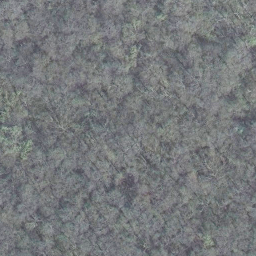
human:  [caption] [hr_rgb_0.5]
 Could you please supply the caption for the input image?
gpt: Lots of green and grey trees in the forest .

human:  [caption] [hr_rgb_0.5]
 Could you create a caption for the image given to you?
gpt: A dense forest with thick plants .

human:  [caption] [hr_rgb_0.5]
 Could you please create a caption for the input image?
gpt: A dense forest with green and grey plants .

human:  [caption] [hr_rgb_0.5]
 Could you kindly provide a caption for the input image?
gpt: This is a dense forest with green and grey plants .

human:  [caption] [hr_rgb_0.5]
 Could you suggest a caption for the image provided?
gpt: The forest is made up with green and grey plants .